Field crop: tomato
Growth stage: 2
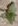
Species: solanum